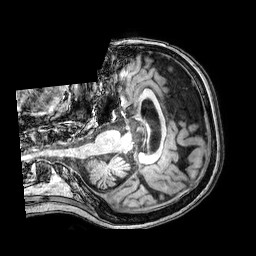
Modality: T1w
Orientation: axial
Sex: female
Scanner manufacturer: philips
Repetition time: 0.008115 s
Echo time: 0.00371 s